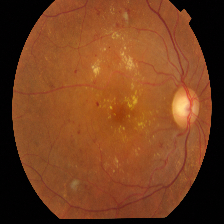
Diabetic retinopathy grade: Proliferative DR